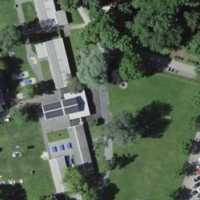
EUNIS habitat code: 53
Species observed at this site:
Fagus sylvatica
Prunus padus